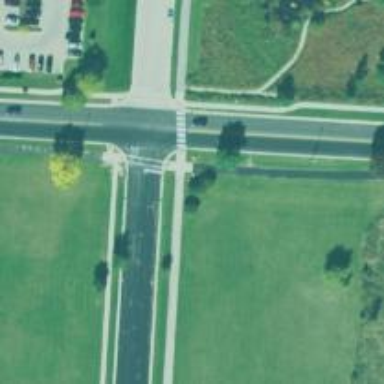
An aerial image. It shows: Footway with asphalt surface and crossing.